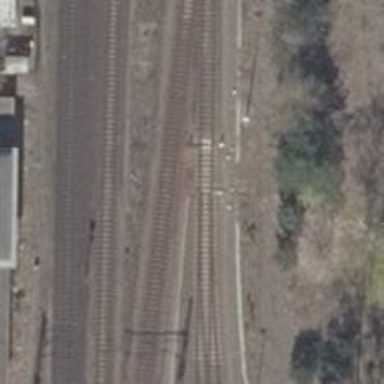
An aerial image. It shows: Wedge is used for the railway derail.